Interaction volume radius: 5 \u00c5
Interaction volume height: 15 \u00c5
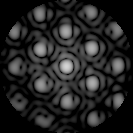
Disorder parameter: 0.1933